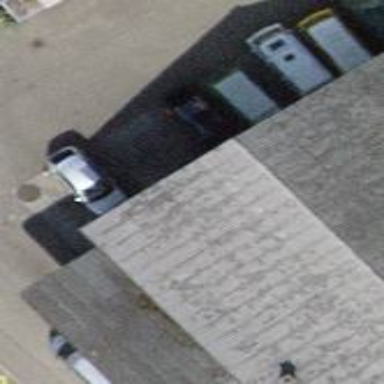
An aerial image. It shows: View of roof of building.